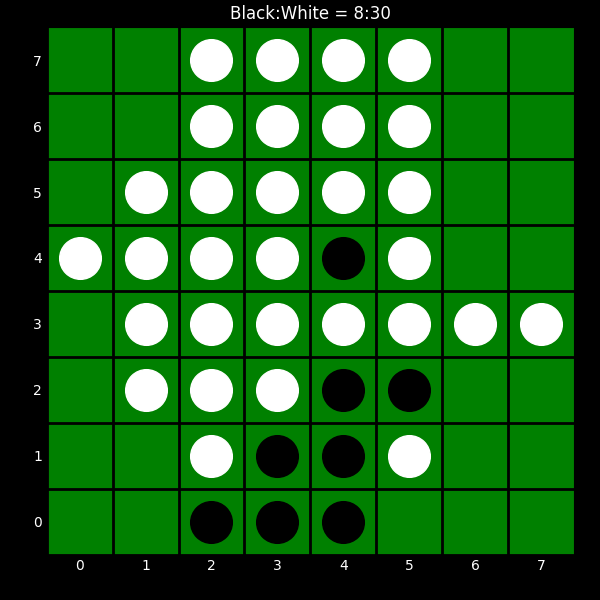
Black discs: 8
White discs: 30